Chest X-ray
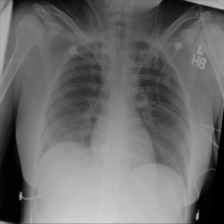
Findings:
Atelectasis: negative
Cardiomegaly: negative
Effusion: negative
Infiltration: negative
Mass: negative
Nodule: negative
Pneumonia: negative
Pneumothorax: negative
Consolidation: negative
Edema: negative
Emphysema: negative
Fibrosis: negative
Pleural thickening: negative
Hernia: negative